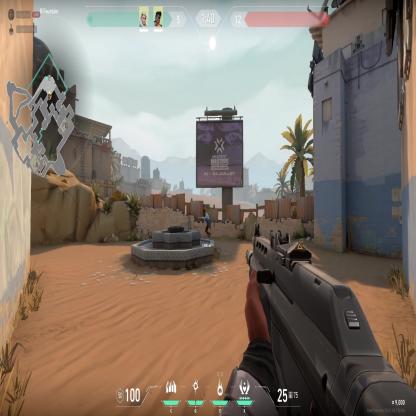
Label: teammate